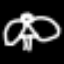
Label: angel